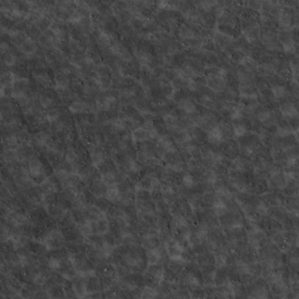
Label: non_frost